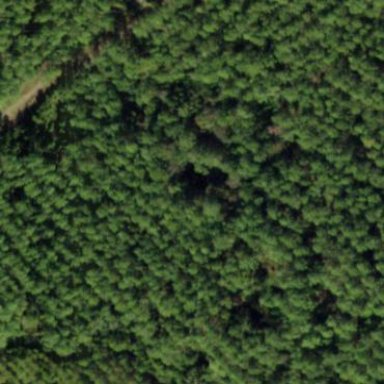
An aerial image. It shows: Serene woodland landscape.